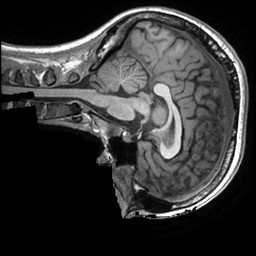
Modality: T1w
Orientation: sagittal
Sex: female
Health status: healthy
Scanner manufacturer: ge